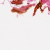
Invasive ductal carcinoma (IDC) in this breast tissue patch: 0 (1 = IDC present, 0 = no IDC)